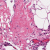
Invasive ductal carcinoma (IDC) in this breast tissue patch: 0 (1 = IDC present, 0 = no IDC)